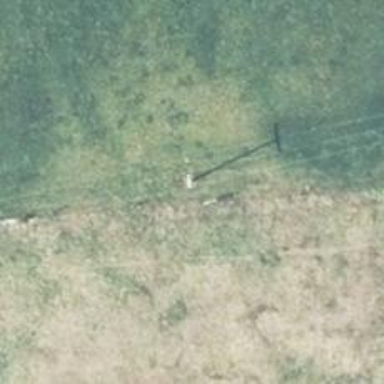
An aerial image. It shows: Three cables of power line.